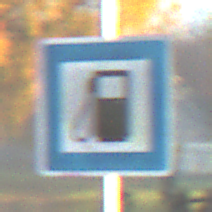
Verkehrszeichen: Tankstelle
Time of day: SunriseSunset
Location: Outdoor (Nature)
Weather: Clear
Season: NotSpecified
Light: Natural